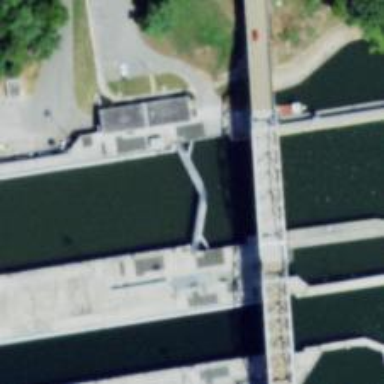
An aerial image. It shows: Lock gate on waterway.